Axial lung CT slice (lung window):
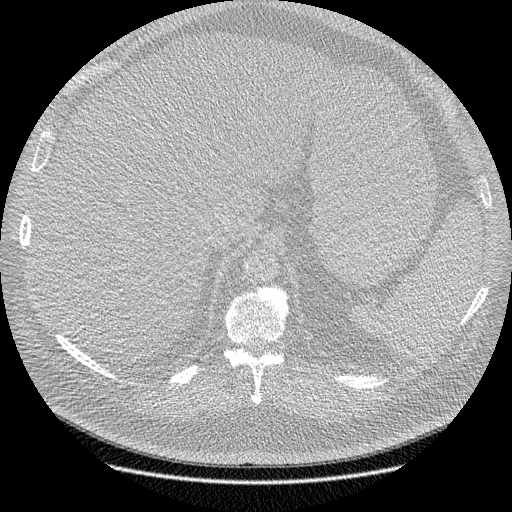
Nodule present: no